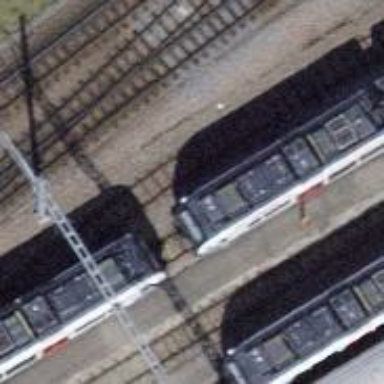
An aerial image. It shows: Narrow-gauge railway in service yard. The railway is electrified with contact line.